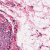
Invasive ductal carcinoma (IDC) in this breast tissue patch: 0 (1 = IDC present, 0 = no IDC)